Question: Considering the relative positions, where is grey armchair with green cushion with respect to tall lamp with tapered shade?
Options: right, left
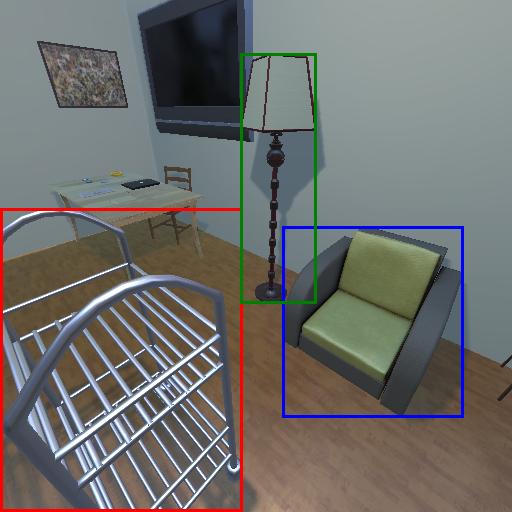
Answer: right